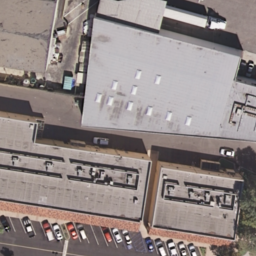
Label: buildings